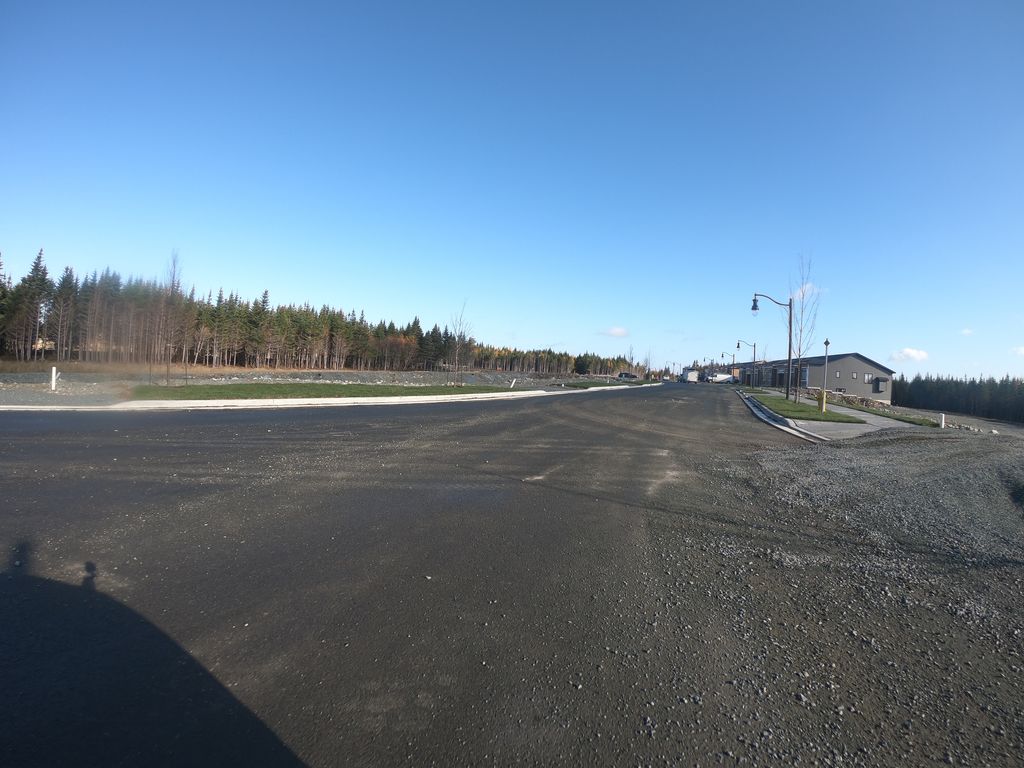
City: st_johns